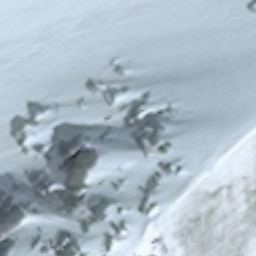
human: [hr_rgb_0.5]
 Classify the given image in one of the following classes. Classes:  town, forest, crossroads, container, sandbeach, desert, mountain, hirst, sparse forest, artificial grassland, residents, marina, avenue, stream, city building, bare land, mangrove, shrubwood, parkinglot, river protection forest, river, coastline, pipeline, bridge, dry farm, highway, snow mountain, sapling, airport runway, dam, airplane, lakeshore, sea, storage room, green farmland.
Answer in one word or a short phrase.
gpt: snow mountain